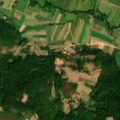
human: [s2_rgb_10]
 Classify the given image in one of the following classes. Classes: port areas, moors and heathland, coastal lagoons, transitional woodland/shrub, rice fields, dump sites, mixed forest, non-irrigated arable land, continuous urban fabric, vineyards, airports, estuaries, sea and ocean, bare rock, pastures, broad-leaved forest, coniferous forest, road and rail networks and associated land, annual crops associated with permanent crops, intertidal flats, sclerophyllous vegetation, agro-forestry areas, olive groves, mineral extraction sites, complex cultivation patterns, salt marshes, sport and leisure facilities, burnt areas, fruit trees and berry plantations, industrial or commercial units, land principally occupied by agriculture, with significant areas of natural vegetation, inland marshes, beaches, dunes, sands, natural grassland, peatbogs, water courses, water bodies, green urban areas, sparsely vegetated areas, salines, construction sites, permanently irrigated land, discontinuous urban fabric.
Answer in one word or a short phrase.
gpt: non-irrigated arable land, complex cultivation patterns, land principally occupied by agriculture, with significant areas of natural vegetation, broad-leaved forest